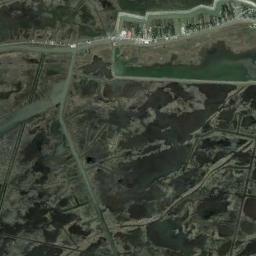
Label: wetland